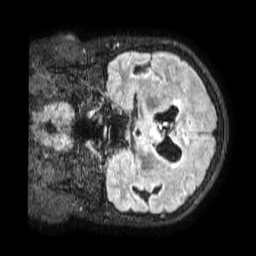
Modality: FLAIR
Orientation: coronal
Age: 54
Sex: female
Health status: ill
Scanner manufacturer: philips
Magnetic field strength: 3 T
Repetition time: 4.8 s
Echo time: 0.34 s